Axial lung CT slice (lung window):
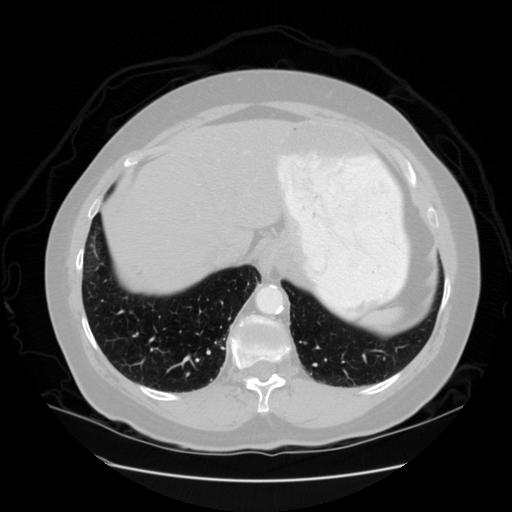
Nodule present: no